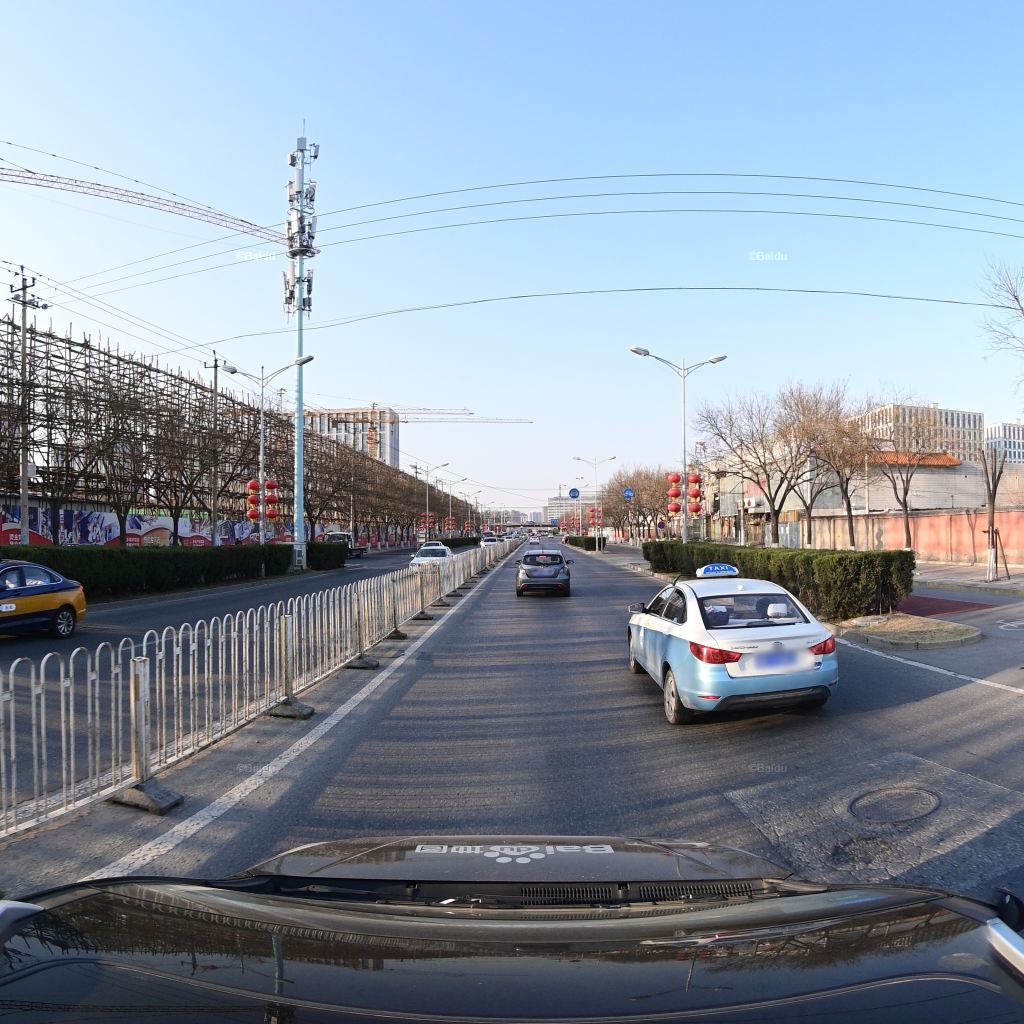
Region: Fengtai
Road damage annotations: pothole, manhole cover, alligator crack